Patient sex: M
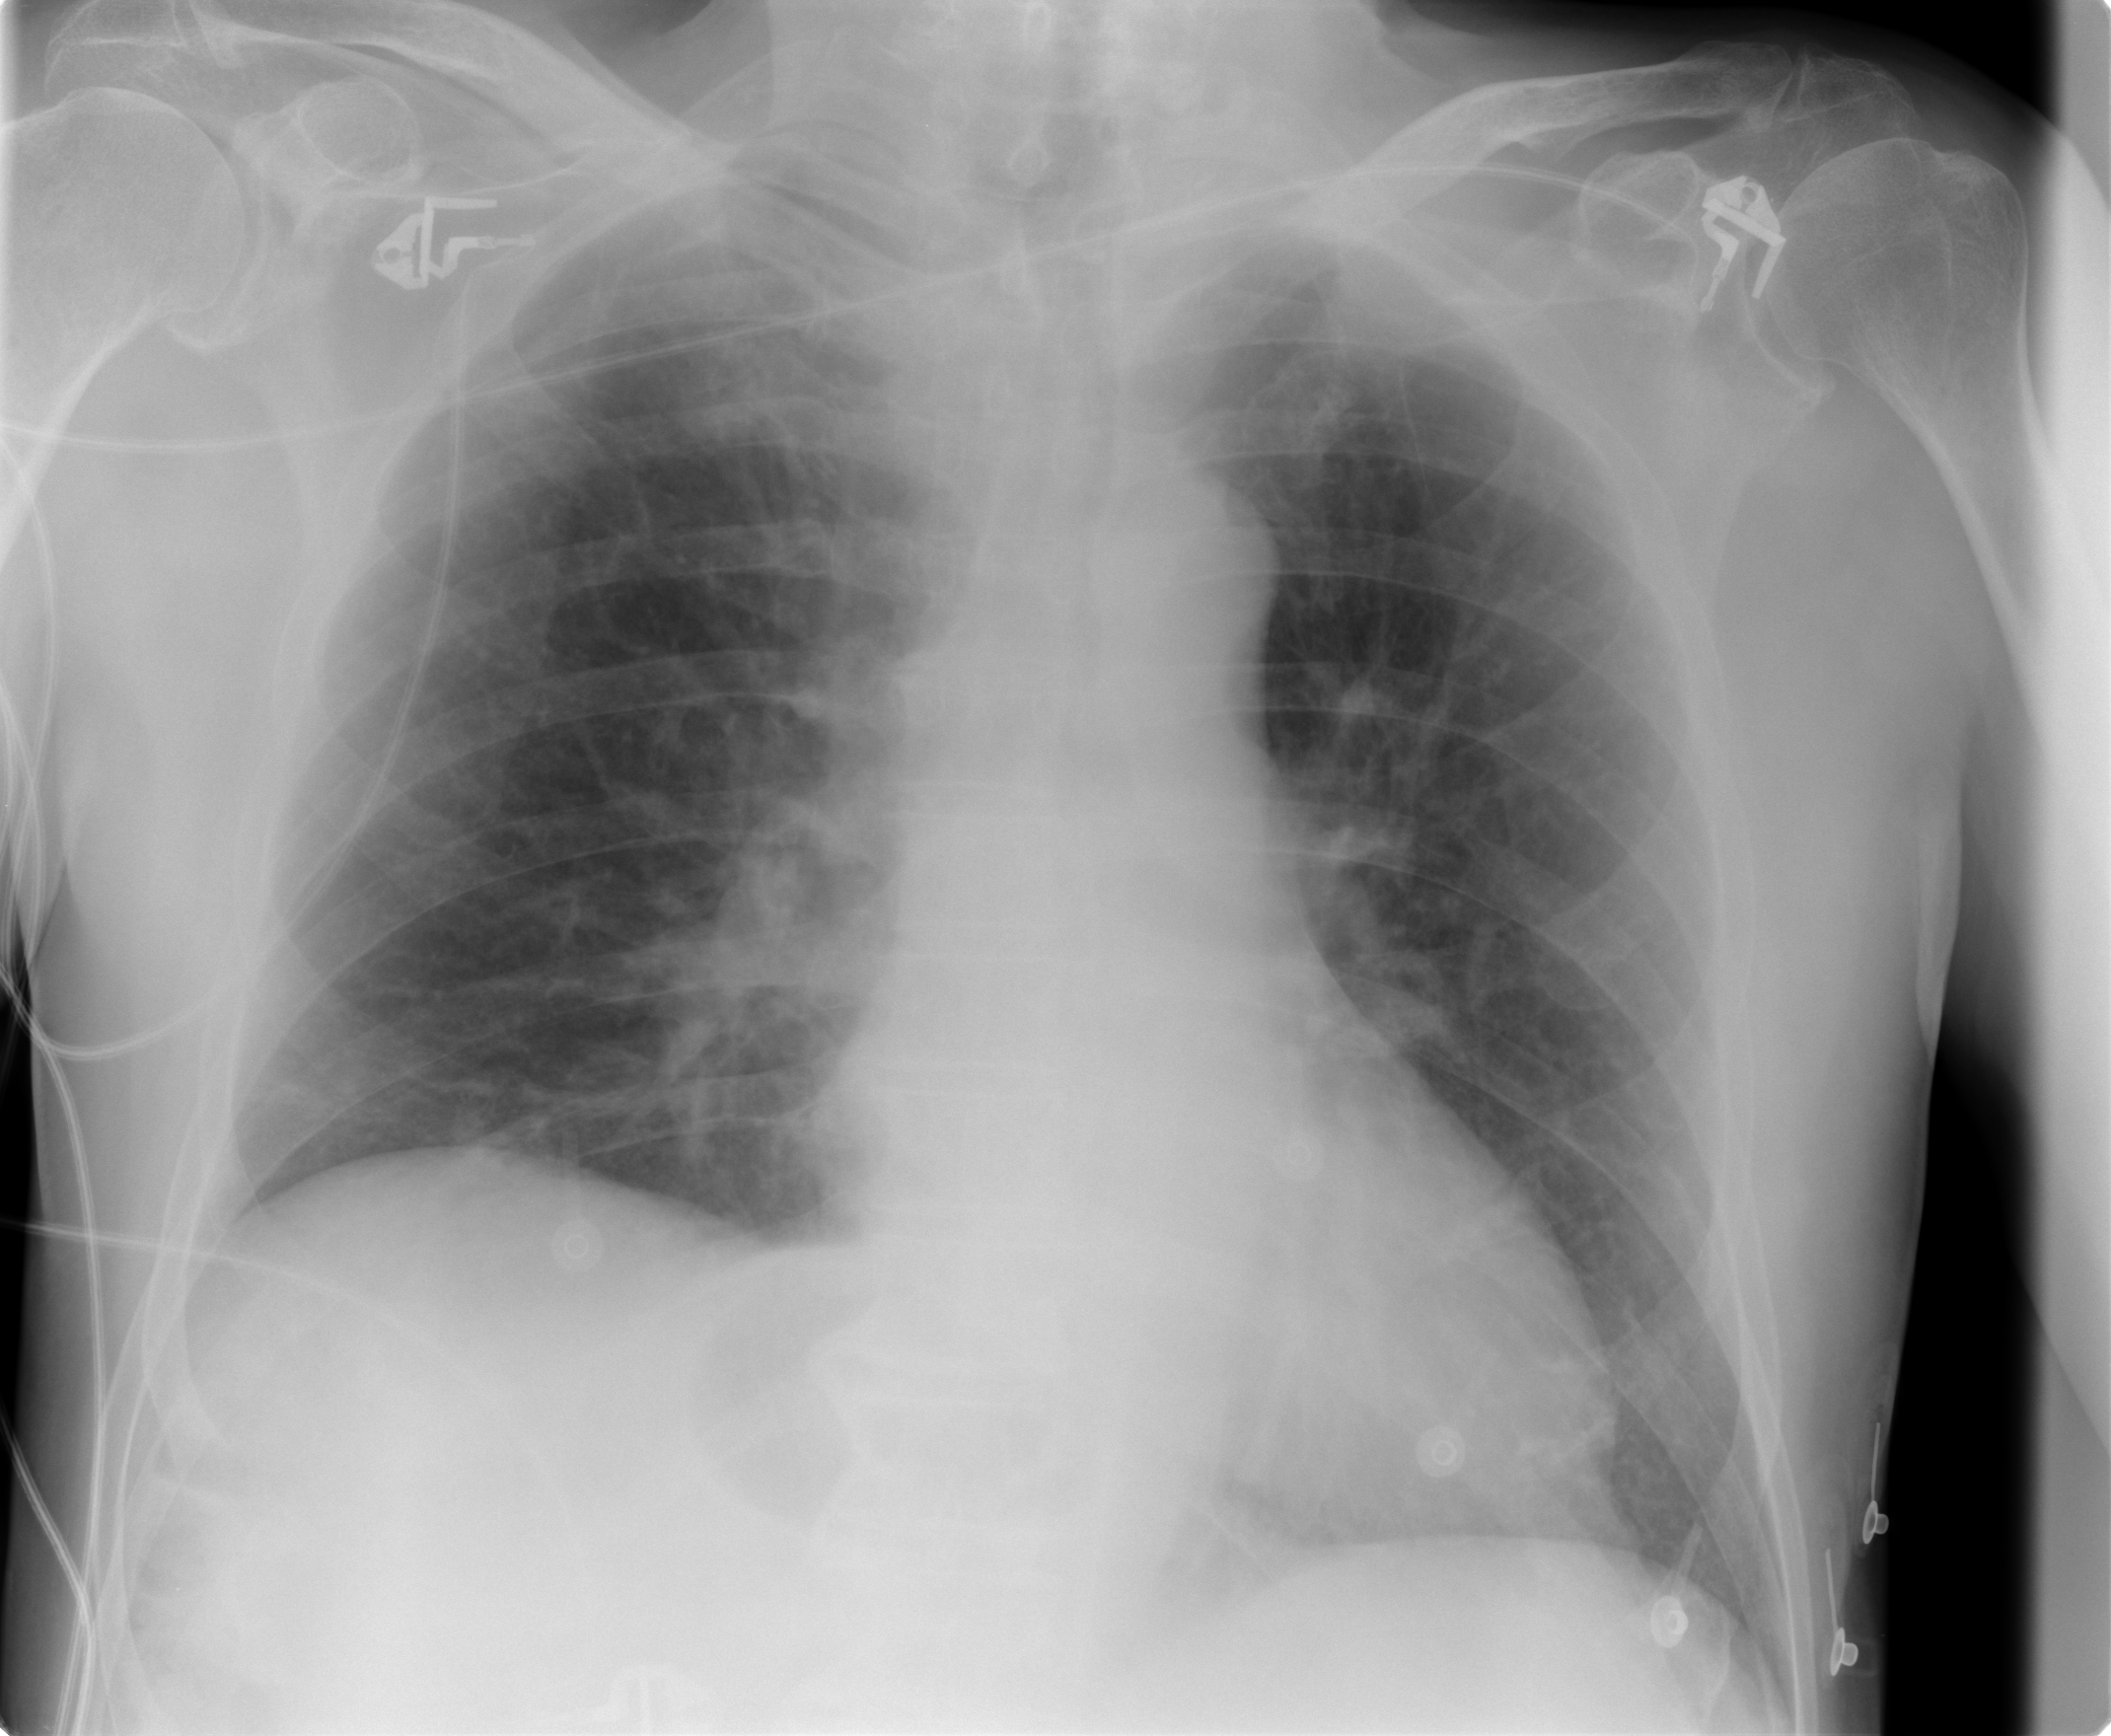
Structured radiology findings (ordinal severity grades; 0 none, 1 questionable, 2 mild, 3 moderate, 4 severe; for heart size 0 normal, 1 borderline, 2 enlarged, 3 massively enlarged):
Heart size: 0
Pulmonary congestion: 1
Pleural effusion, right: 0
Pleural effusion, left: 0
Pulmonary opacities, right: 0
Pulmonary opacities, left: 0
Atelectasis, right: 0
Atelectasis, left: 0